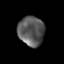
Tissue: prostate
Cell type: T cells
Senescence score: 0.3369
Nuclear area (px): 760
Mean DAPI intensity: 89.063